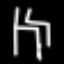
Label: chair